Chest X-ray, PA view. Patient: 47 years old, sex F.
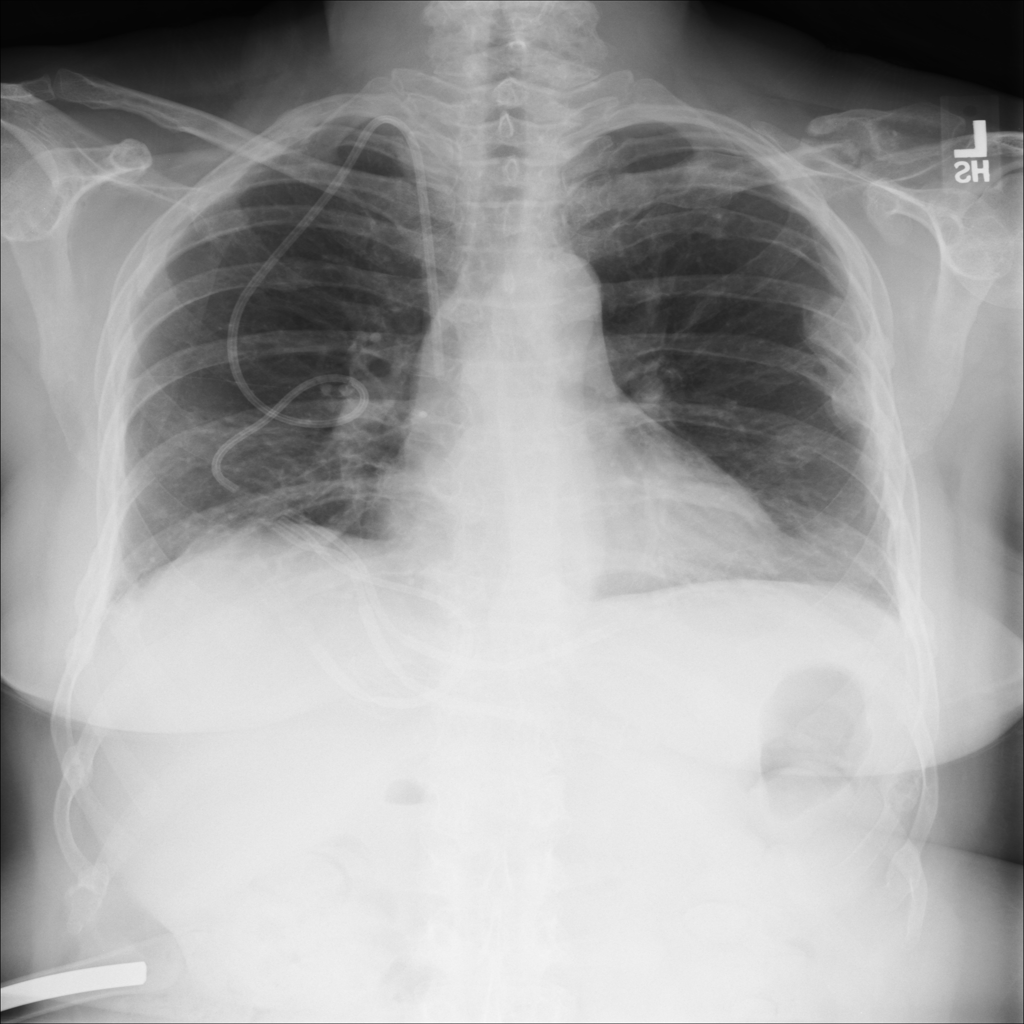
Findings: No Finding